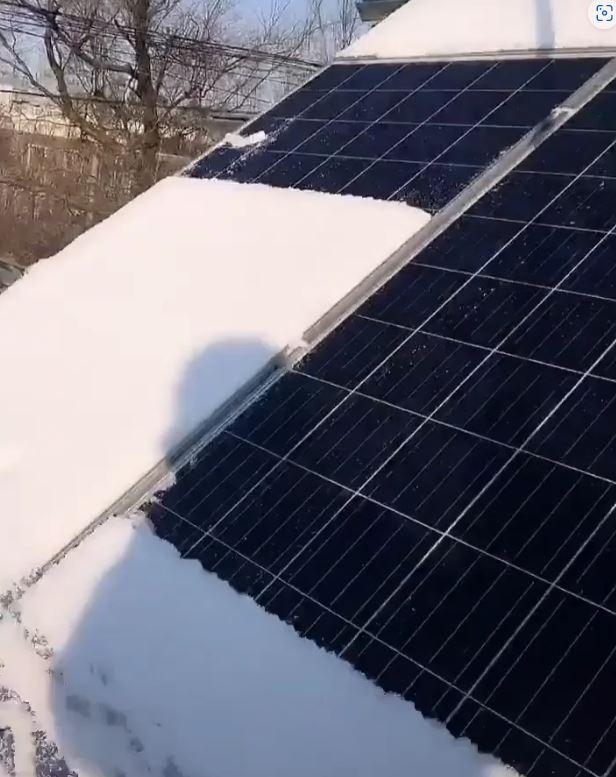
Label: Snow-Covered